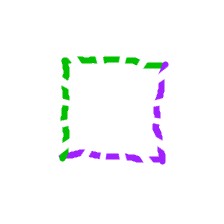
Shape: square